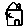
Label: house